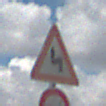
Verkehrszeichen: DoppelkurveZunaechstLinks
Zusatzzeichen unten: VerbotUeberholenEinspurigeFahrzeuge
Umgebung: Outdoor, Nature
Tageszeit: Midday
Wetter: PartlyCloudy
Licht: Natural
Jahreszeit: Autumn
Kontrast: HighContrast